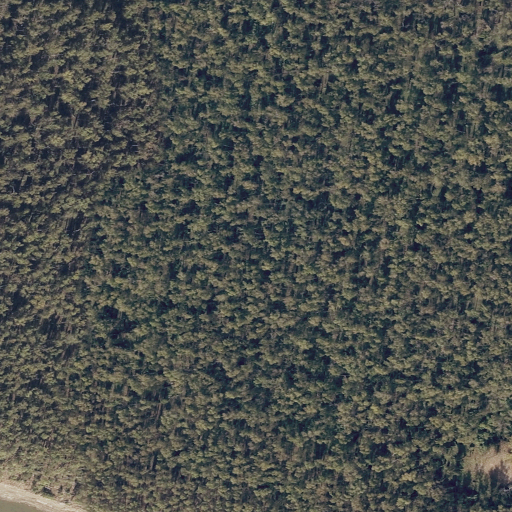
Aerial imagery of bar in Mississippi named Ursino Bar containing woody wetlands, herbaceous wetlands, and open water